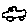
Label: car